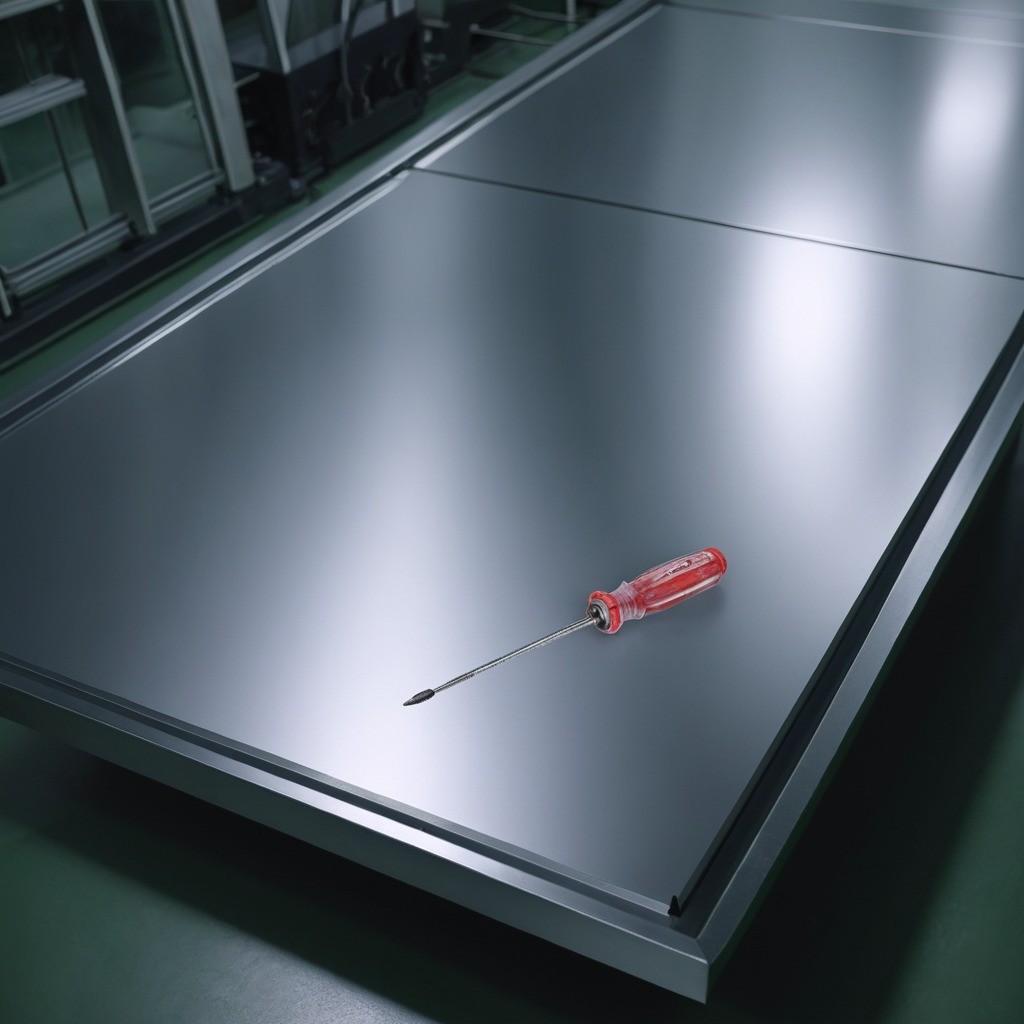
A screwdriver lying on a metal table in a machine shop under fluorescent lights.